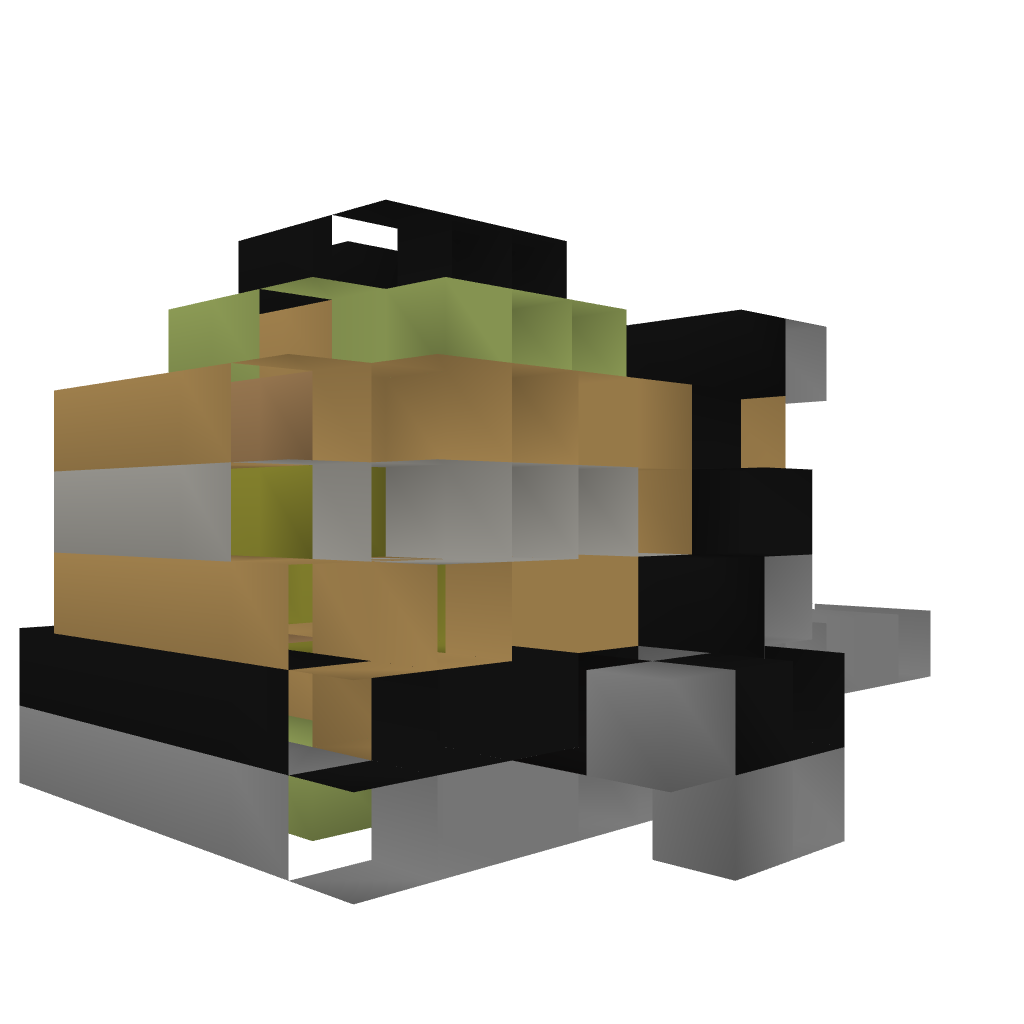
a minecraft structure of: Compact Enchanting Room